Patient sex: F
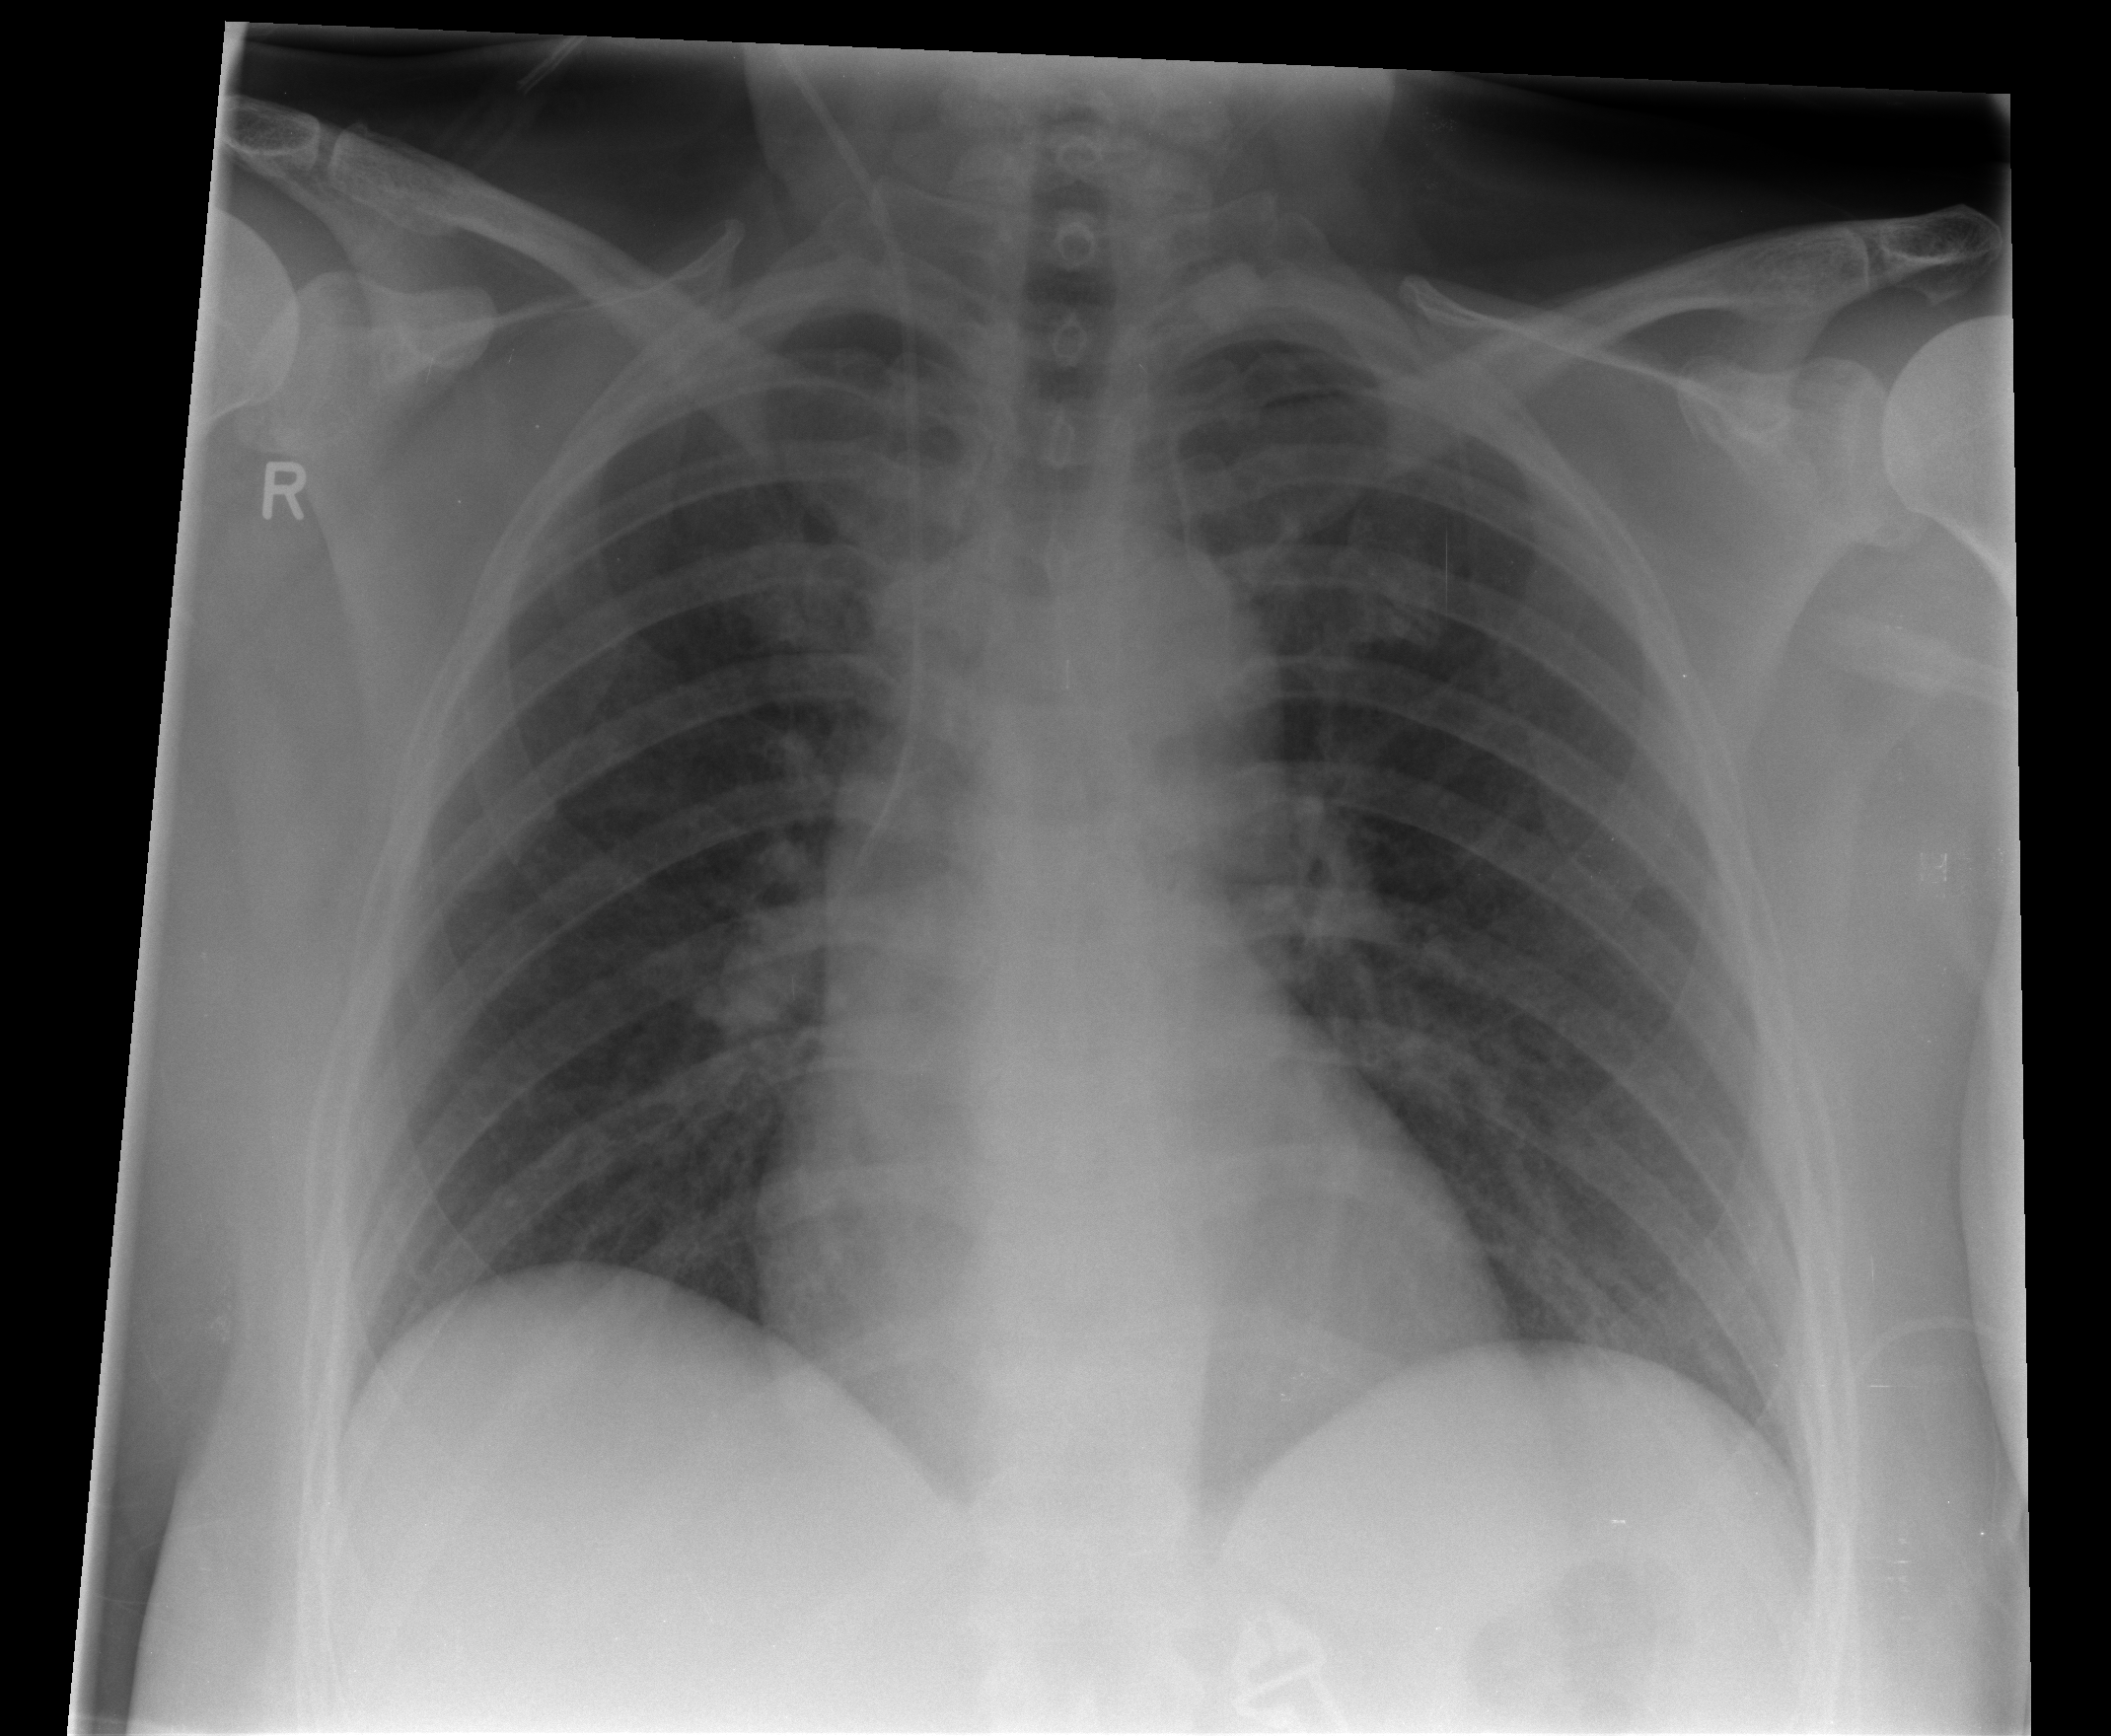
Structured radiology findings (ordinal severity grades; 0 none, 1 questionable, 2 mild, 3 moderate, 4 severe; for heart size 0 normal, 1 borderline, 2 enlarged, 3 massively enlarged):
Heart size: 0
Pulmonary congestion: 0
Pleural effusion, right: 0
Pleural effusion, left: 0
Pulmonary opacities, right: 0
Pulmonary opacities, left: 0
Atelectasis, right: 0
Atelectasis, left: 2